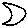
Label: moon